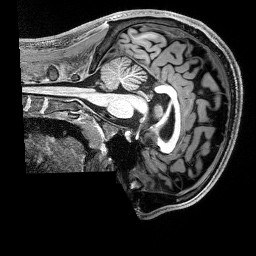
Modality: T1w
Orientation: sagittal
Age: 26
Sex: male
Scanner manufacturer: siemens
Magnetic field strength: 3 T
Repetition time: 2.8 s
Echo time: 0.00212 s